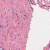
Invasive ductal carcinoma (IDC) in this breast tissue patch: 0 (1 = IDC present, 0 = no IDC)